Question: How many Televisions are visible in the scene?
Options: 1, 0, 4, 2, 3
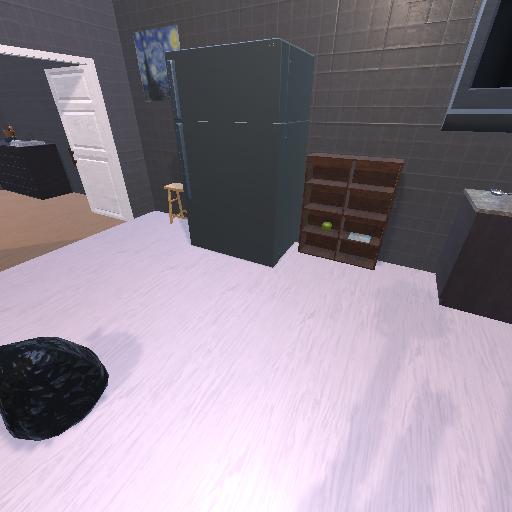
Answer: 1